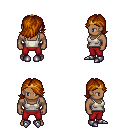
a pixel art fantasy rpg character, male body template, human, dark skin, white pirate shirt, red pants, brunette swoop hairstyle, gold tiara, metal boots, four views (front, back, left, right), 2x2 character sprite sheet, small pixel art, hard edges, no anti-aliasing